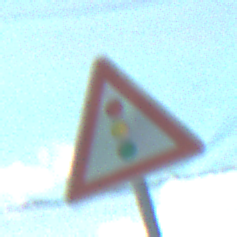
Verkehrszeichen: Lichtzeichenanlage
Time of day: MorningAfternoon
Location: Roofed (Special)
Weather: PartlyCloudy
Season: NotSpecified
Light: Natural